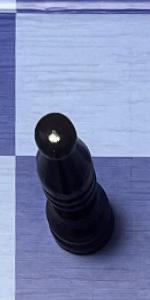
Label: Bishop_Black